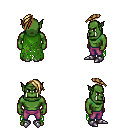
a pixel art fantasy rpg character, male body template, orc, green skin, green tattered cape, magenta pants, blonde long mohawk hairstyle, metal boots, four views (front, back, left, right), 2x2 character sprite sheet, small pixel art, hard edges, no anti-aliasing